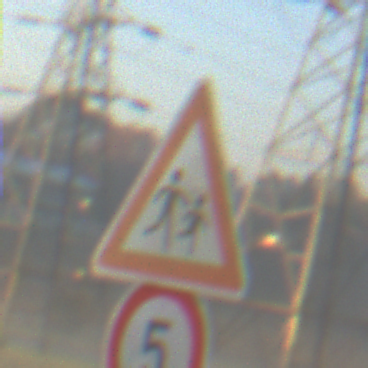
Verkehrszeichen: KinderLinks
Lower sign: Geschwindigkeit5
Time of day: SunriseSunset
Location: Outdoor (Nature)
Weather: Clear
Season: NotSpecified
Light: Natural